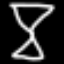
Label: hourglass